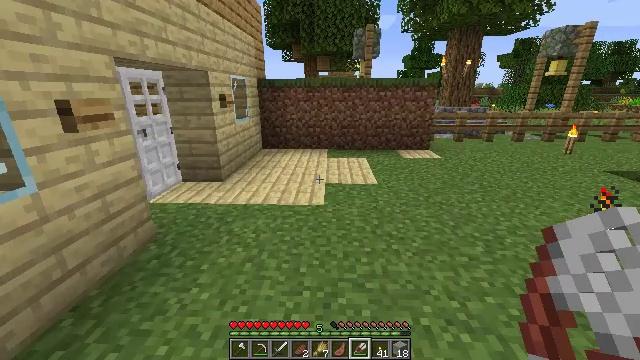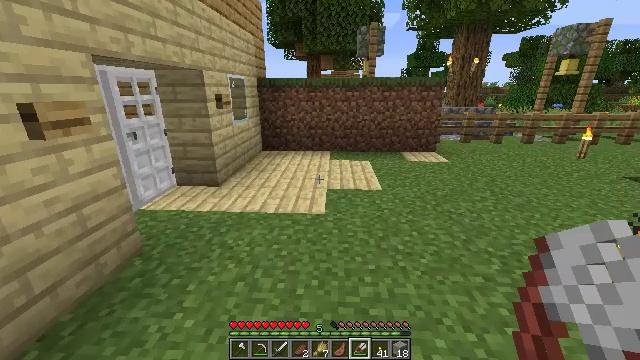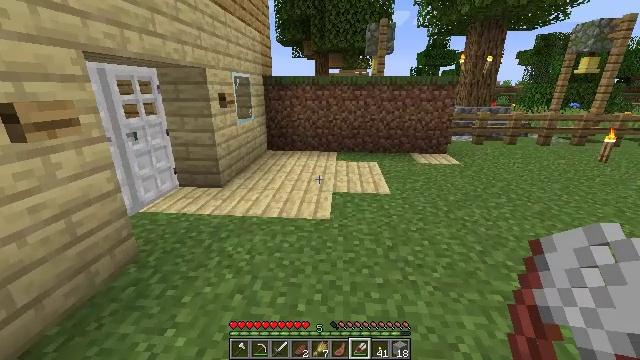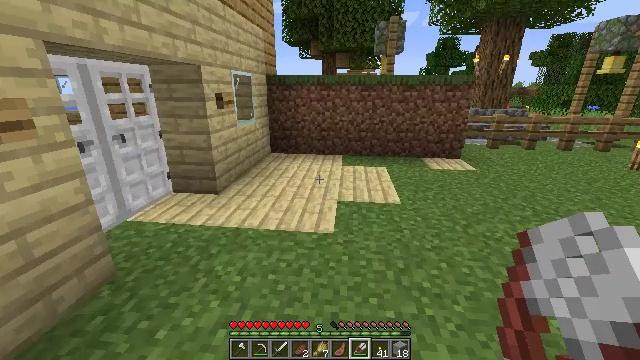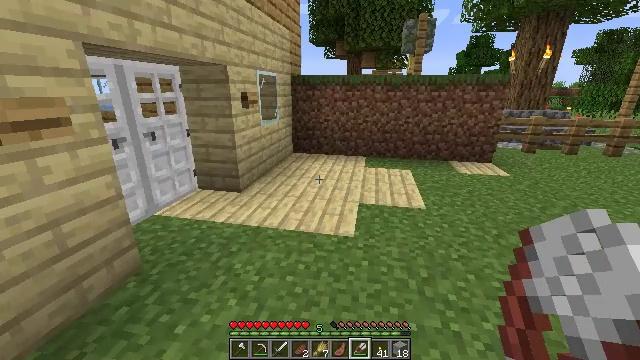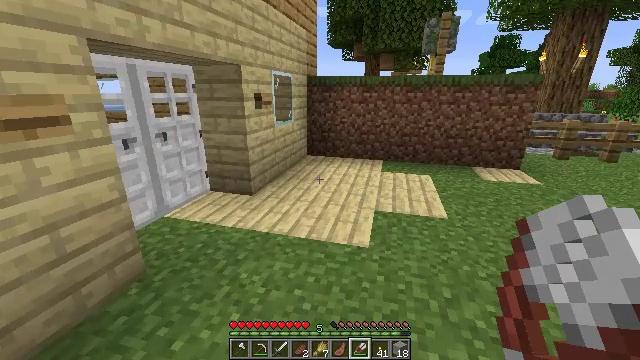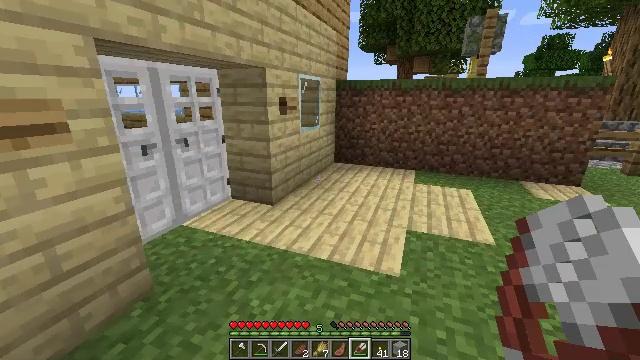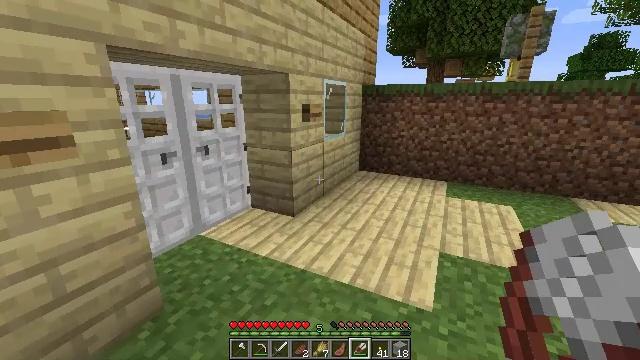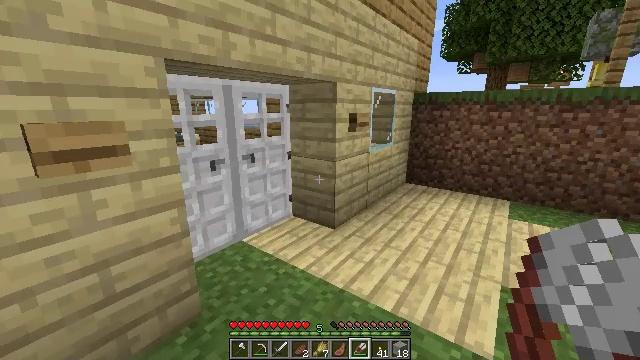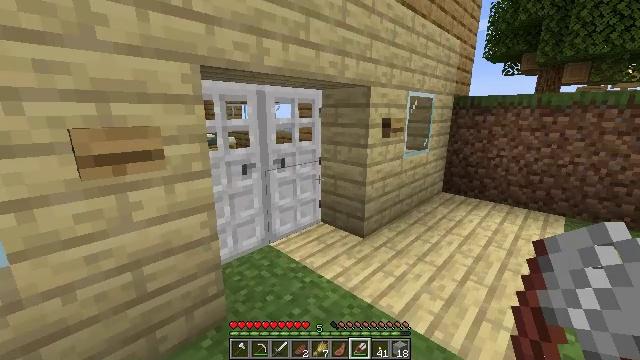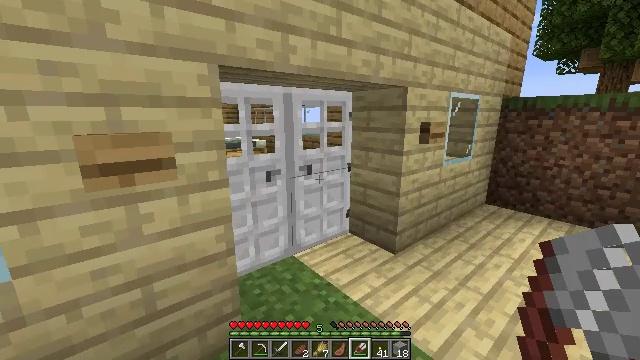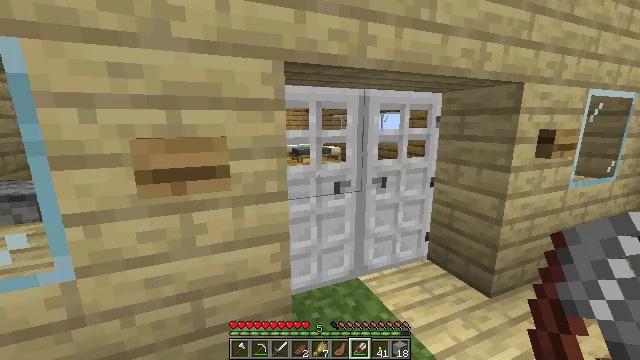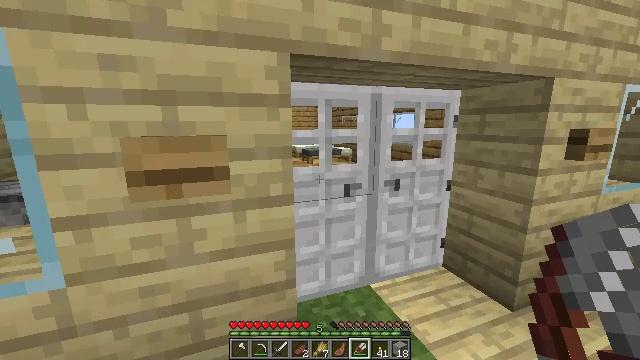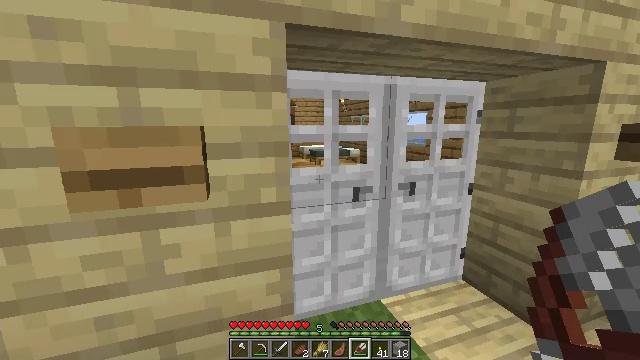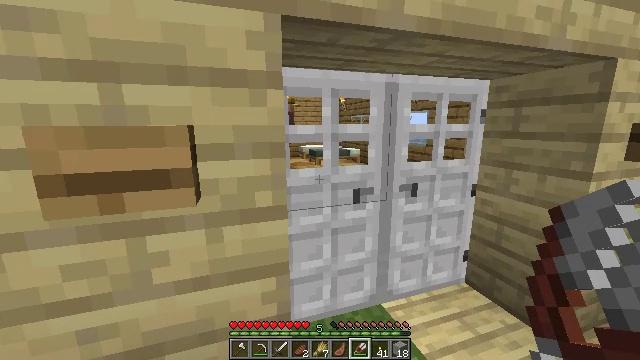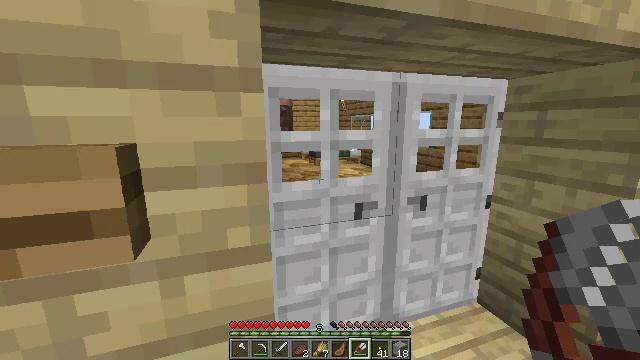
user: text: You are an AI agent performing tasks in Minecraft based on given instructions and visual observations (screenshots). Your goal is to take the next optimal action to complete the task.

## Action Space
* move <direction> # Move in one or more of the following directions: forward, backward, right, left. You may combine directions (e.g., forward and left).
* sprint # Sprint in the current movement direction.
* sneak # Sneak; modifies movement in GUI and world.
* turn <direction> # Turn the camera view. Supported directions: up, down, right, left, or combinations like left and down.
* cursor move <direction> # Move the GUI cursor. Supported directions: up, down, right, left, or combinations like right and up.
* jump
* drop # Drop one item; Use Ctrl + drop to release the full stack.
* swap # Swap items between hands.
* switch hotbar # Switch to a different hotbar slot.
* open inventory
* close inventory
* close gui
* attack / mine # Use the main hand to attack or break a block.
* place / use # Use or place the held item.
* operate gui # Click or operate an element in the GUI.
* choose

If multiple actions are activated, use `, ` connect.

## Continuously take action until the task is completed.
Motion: motion action
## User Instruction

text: Use the crafting table and materials to craft a gray bed.
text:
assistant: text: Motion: move forward
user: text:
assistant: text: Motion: move forward, turn left
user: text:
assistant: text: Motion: move forward, turn left
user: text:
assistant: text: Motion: move forward, turn left
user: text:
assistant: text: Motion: move forward, turn left
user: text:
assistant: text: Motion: move forward, turn left and up
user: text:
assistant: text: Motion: move forward, turn left
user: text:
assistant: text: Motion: move forward, turn left and up
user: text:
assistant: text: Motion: move forward, turn left
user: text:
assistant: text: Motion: move forward, turn left
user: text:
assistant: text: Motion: move forward, turn left and up
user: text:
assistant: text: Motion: move forward, turn left
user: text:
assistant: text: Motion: move forward, turn left
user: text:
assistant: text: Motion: move forward
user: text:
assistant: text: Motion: move forward
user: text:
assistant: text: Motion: move forward
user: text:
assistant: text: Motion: move forward
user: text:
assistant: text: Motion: move forward
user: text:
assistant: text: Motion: move forward
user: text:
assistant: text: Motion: move forward, turn left
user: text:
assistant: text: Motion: turn left
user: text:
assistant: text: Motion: turn left
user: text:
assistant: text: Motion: turn left
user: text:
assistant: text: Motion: turn left
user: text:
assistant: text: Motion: turn left
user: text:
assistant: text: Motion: turn left
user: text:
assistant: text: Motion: turn left
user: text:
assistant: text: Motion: turn left
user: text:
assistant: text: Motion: turn left
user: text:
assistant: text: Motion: no_op